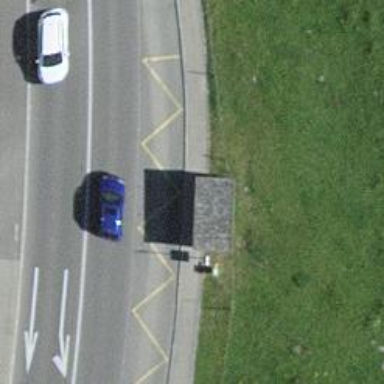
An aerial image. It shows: Bus stop with shelter. It is platform for public transport.